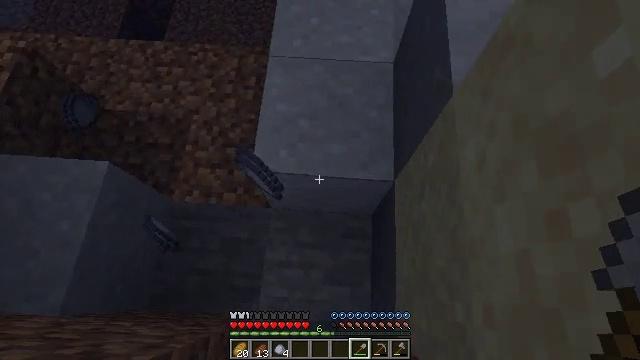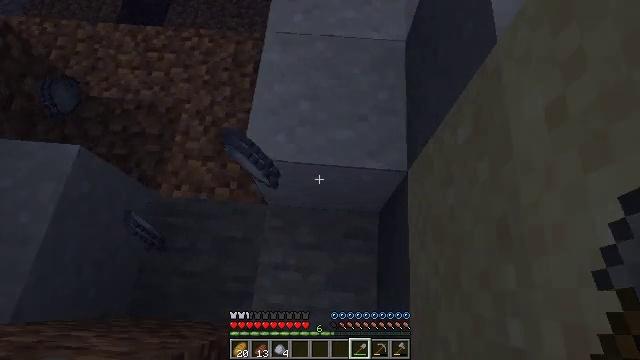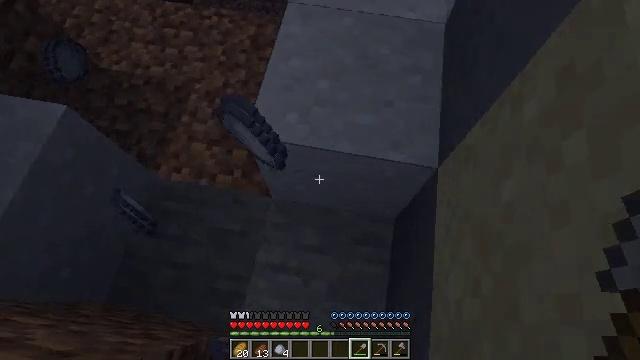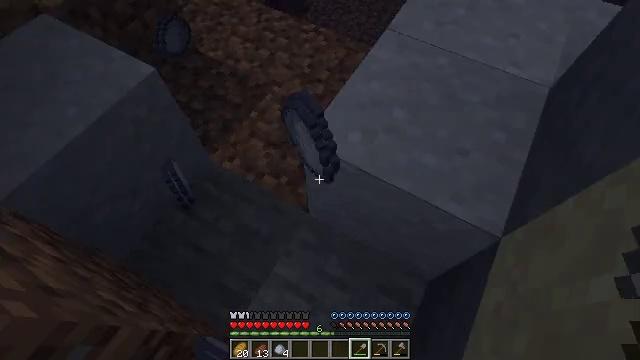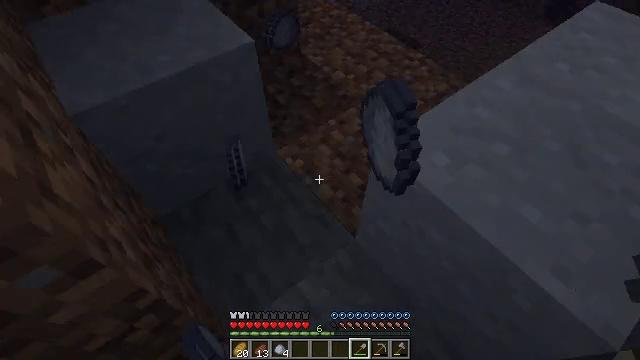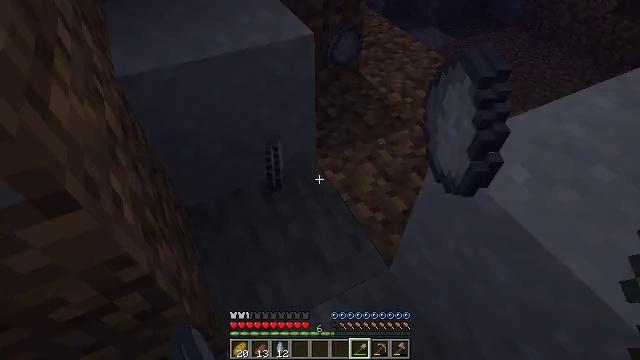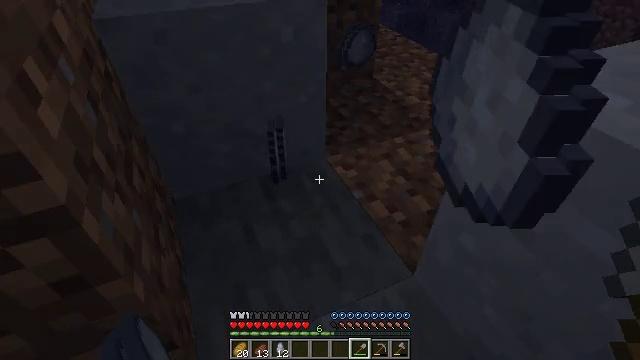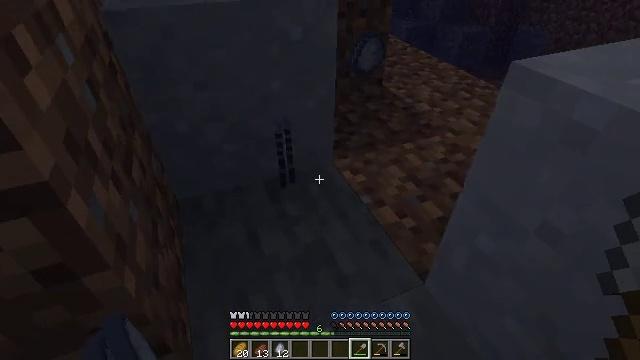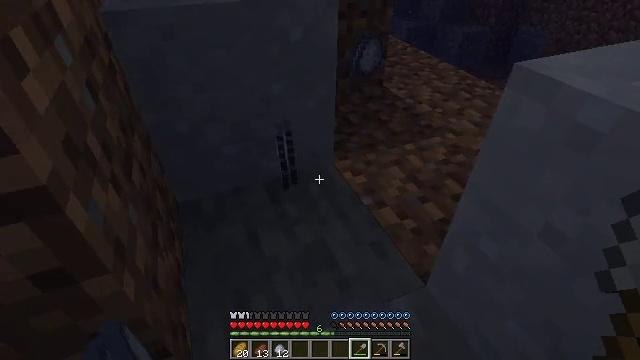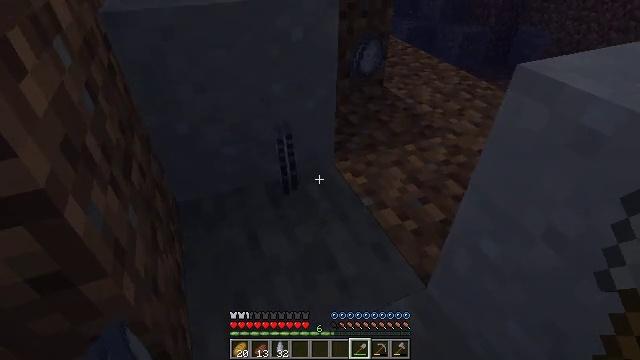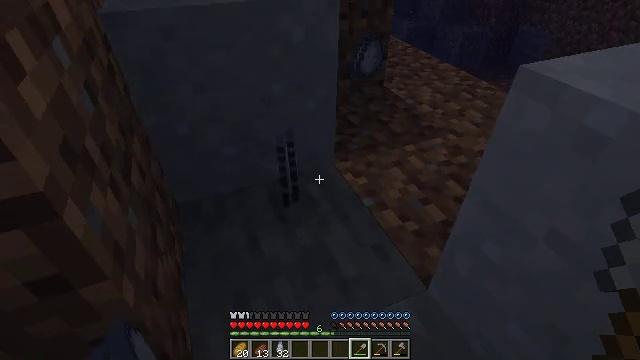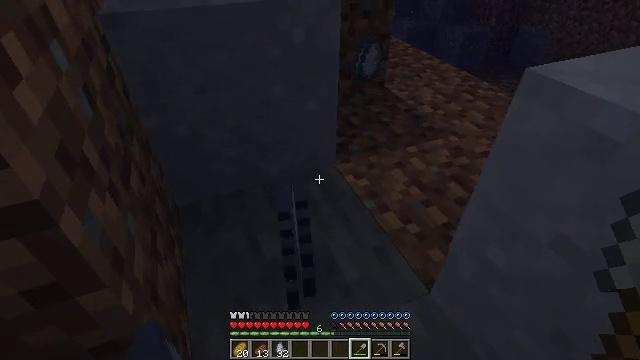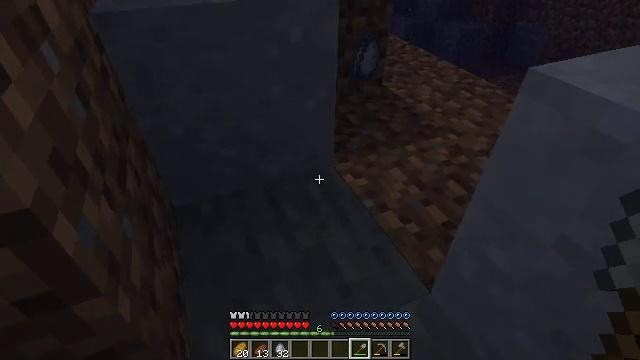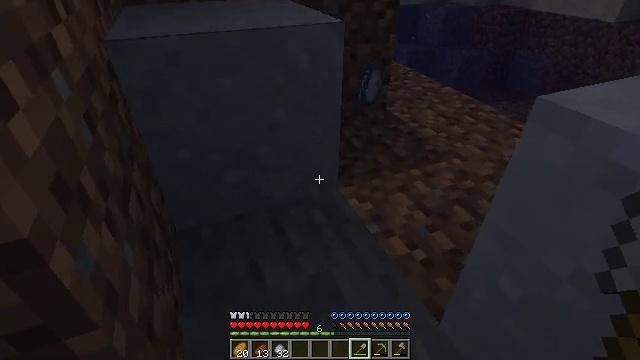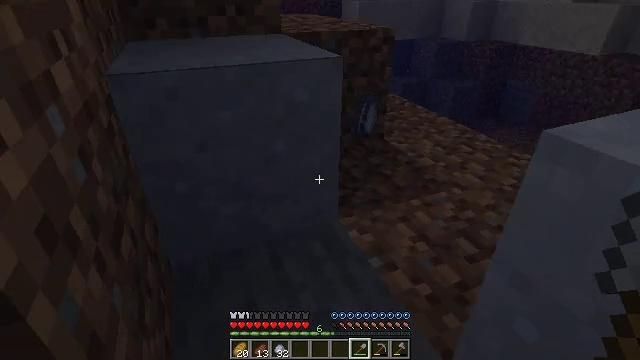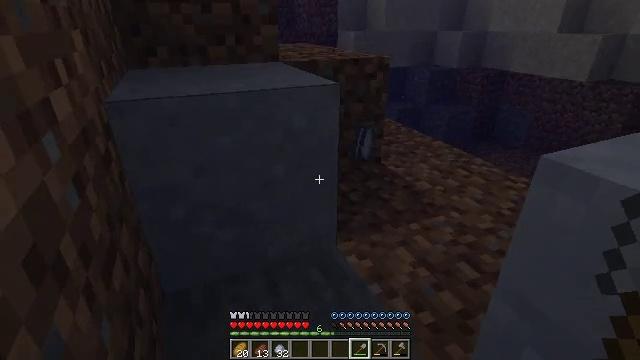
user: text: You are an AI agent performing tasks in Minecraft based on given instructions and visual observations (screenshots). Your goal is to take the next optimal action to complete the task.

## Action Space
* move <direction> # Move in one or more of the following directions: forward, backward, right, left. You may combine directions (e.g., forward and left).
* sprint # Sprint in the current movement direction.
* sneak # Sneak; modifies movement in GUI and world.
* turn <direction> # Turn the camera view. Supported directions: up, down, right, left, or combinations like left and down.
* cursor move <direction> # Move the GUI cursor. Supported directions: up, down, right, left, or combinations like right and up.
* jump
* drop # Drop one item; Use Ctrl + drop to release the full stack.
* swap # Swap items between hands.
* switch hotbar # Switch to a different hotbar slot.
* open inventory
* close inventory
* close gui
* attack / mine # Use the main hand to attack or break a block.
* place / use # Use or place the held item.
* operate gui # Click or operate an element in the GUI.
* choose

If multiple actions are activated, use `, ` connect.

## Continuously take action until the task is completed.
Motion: motion action
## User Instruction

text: Mine the clay from the riverbed.
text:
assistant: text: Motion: sneak
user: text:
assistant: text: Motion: sneak, turn left and up
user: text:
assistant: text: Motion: sneak, turn left and up
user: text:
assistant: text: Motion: sneak, turn left and up
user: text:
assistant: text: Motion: sneak, turn left and up
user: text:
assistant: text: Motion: sneak, turn left and up
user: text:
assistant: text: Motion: move forward, sneak, turn left and up
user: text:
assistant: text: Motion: move forward, sneak
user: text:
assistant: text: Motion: move forward, sneak
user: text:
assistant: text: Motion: move forward, sneak
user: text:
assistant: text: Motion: move forward, sneak
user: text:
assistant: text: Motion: move forward, sneak
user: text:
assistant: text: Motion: move forward, sneak, turn up
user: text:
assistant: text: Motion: move forward, sneak, turn up
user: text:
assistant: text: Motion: move forward, sneak, turn up
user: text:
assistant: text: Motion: move forward, sneak, turn up
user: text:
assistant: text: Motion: move forward
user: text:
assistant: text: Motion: move forward
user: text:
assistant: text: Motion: move forward
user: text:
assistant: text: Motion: move forward
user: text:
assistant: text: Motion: move forward
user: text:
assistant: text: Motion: move forward
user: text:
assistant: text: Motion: move forward, jump
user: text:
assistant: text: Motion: move forward, jump
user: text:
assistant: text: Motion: move forward and move right, jump
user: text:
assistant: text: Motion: move forward and move right, turn down, jump
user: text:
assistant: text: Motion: move forward and move right, turn down, jump
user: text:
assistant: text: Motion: move forward and move right, turn down, jump
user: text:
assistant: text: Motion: move forward and move right, turn right and down
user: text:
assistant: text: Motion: move forward and move right, turn down